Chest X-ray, AP view. Patient: 39 years old, sex F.
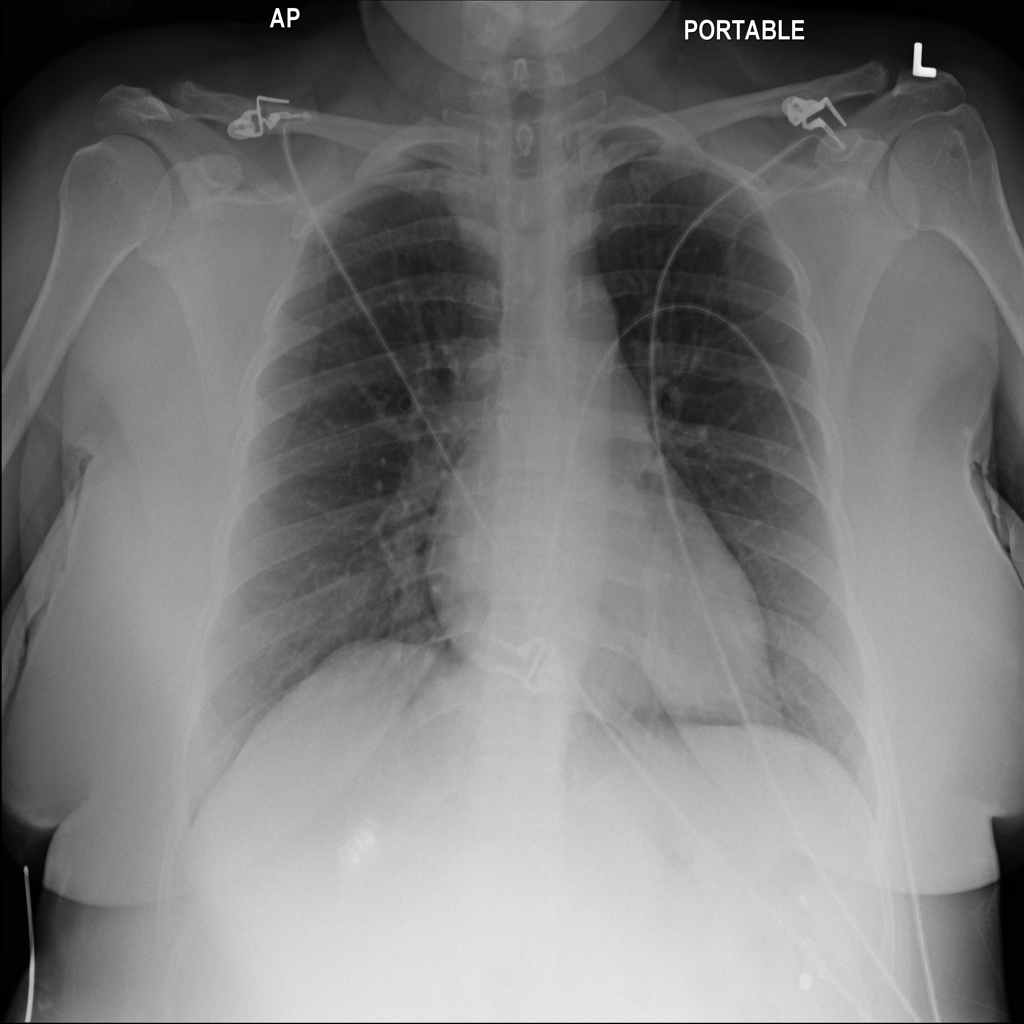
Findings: No Finding